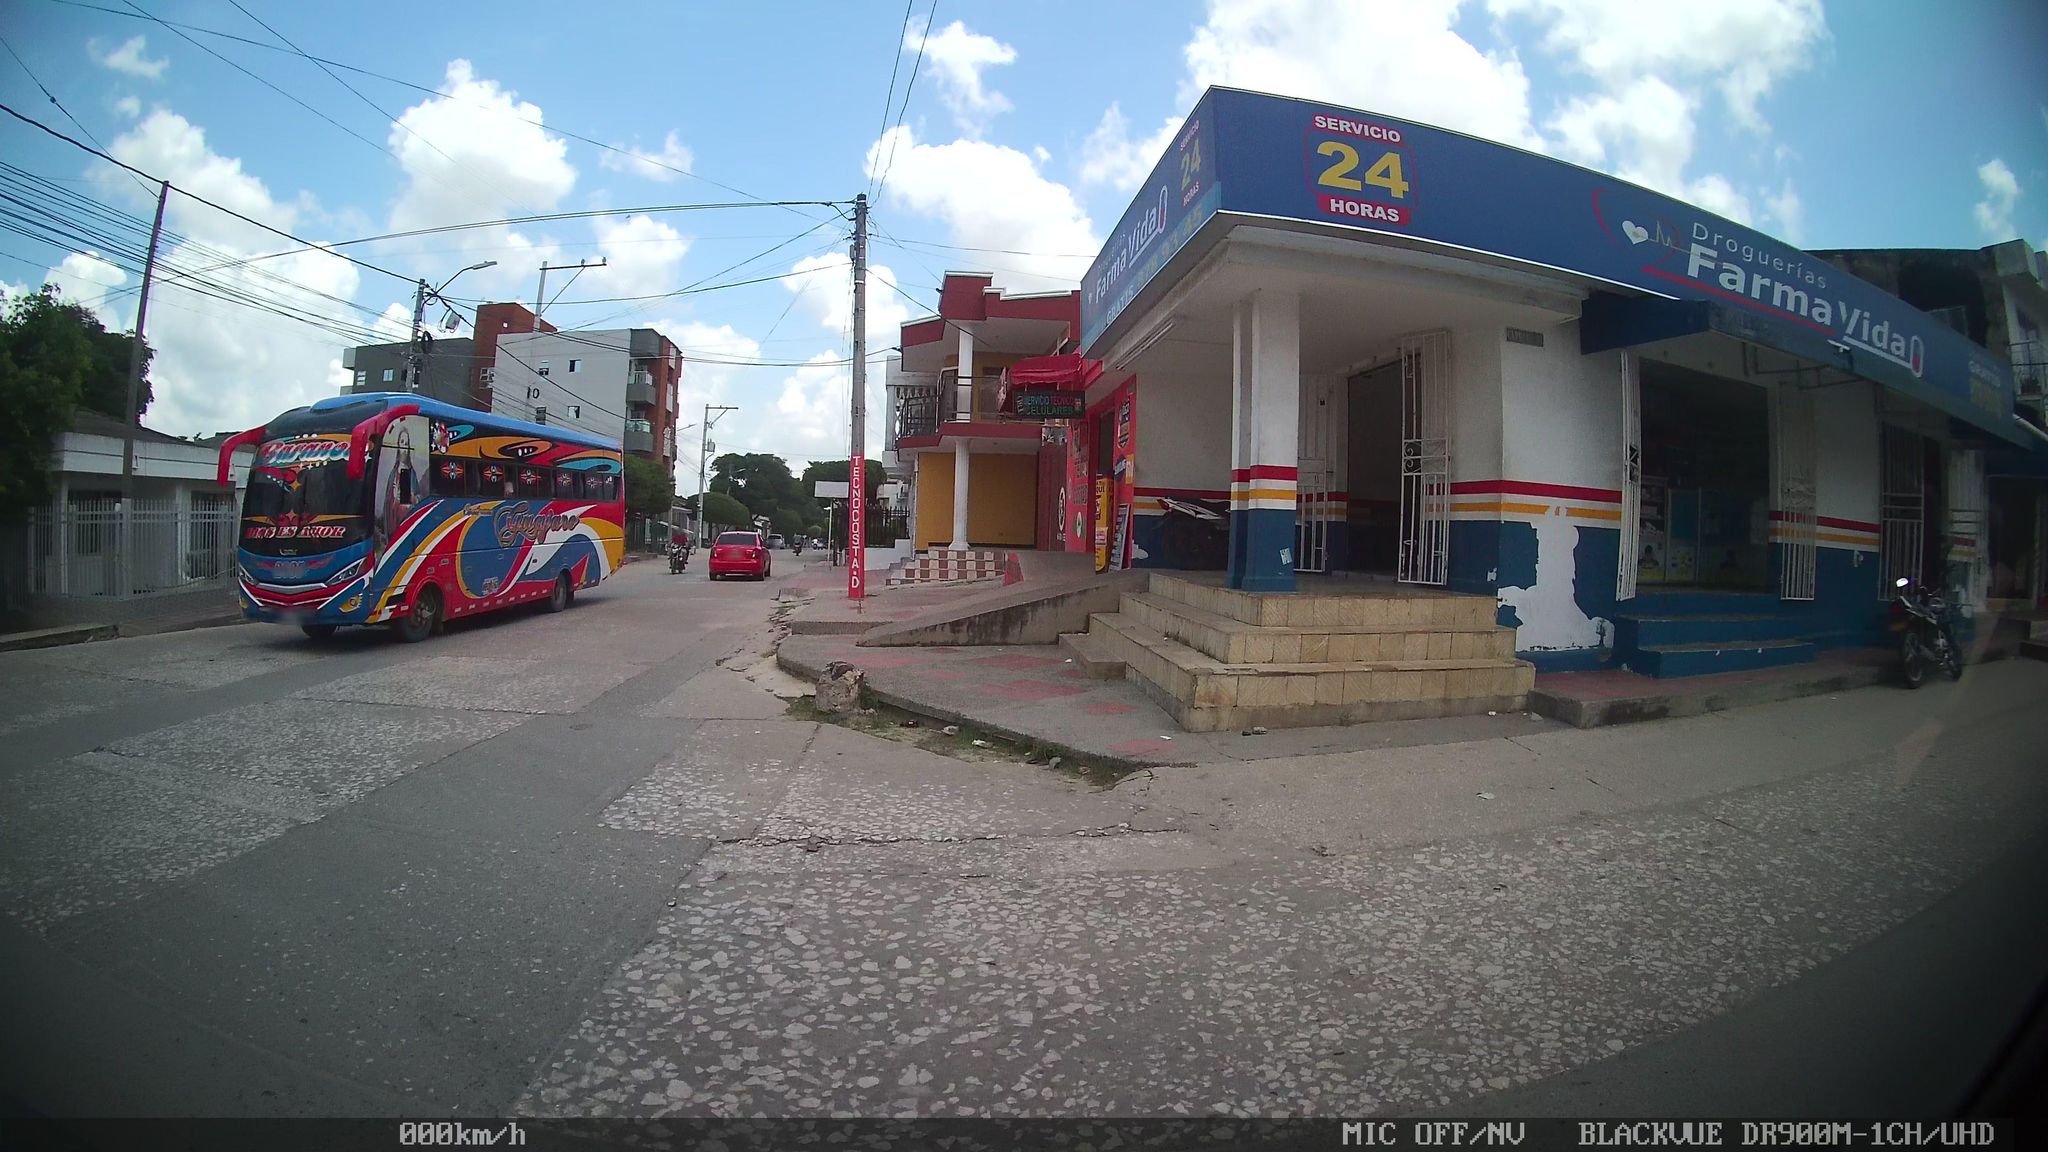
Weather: clear
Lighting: day
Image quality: good
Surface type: walking surface
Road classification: residential
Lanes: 2.0
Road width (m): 8.0
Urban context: dense urban cluster
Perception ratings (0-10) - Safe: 1.58, Lively: 6.58, Beautiful: 2.06, Boring: 1.98, Depressing: 7.45, Wealthy: 0.48